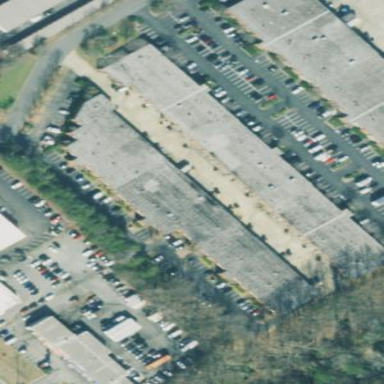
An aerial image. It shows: Commercial building.